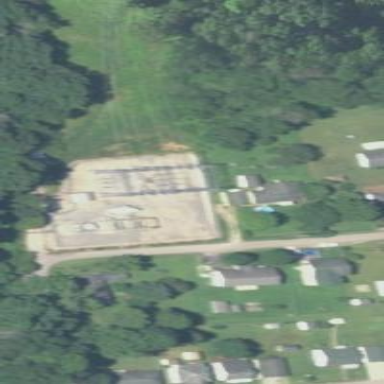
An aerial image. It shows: Power substation.